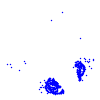
Particle: pion